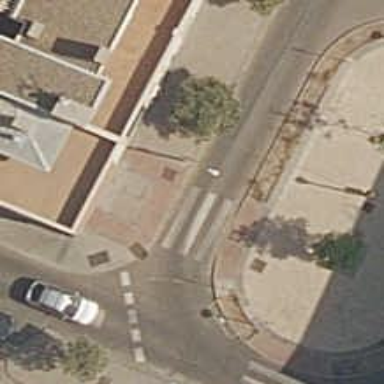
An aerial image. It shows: Uncontrolled zebra crossing on the road.